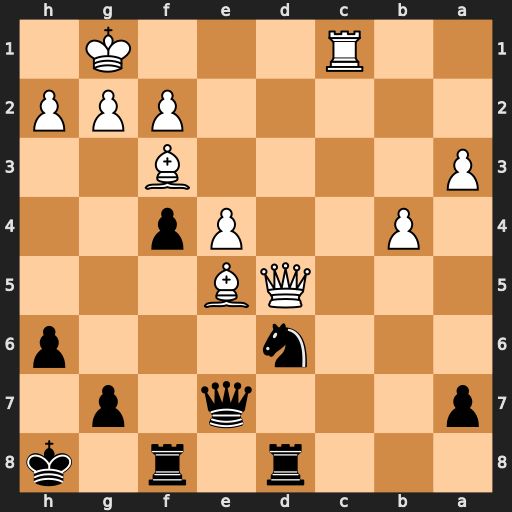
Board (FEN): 3r1r1k/p3q1p1/3n3p/3QB3/1P2Pp2/P4B2/5PPP/2R3K1
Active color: b
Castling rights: -
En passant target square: -
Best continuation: Nf7 Bxg7+ Kxg7